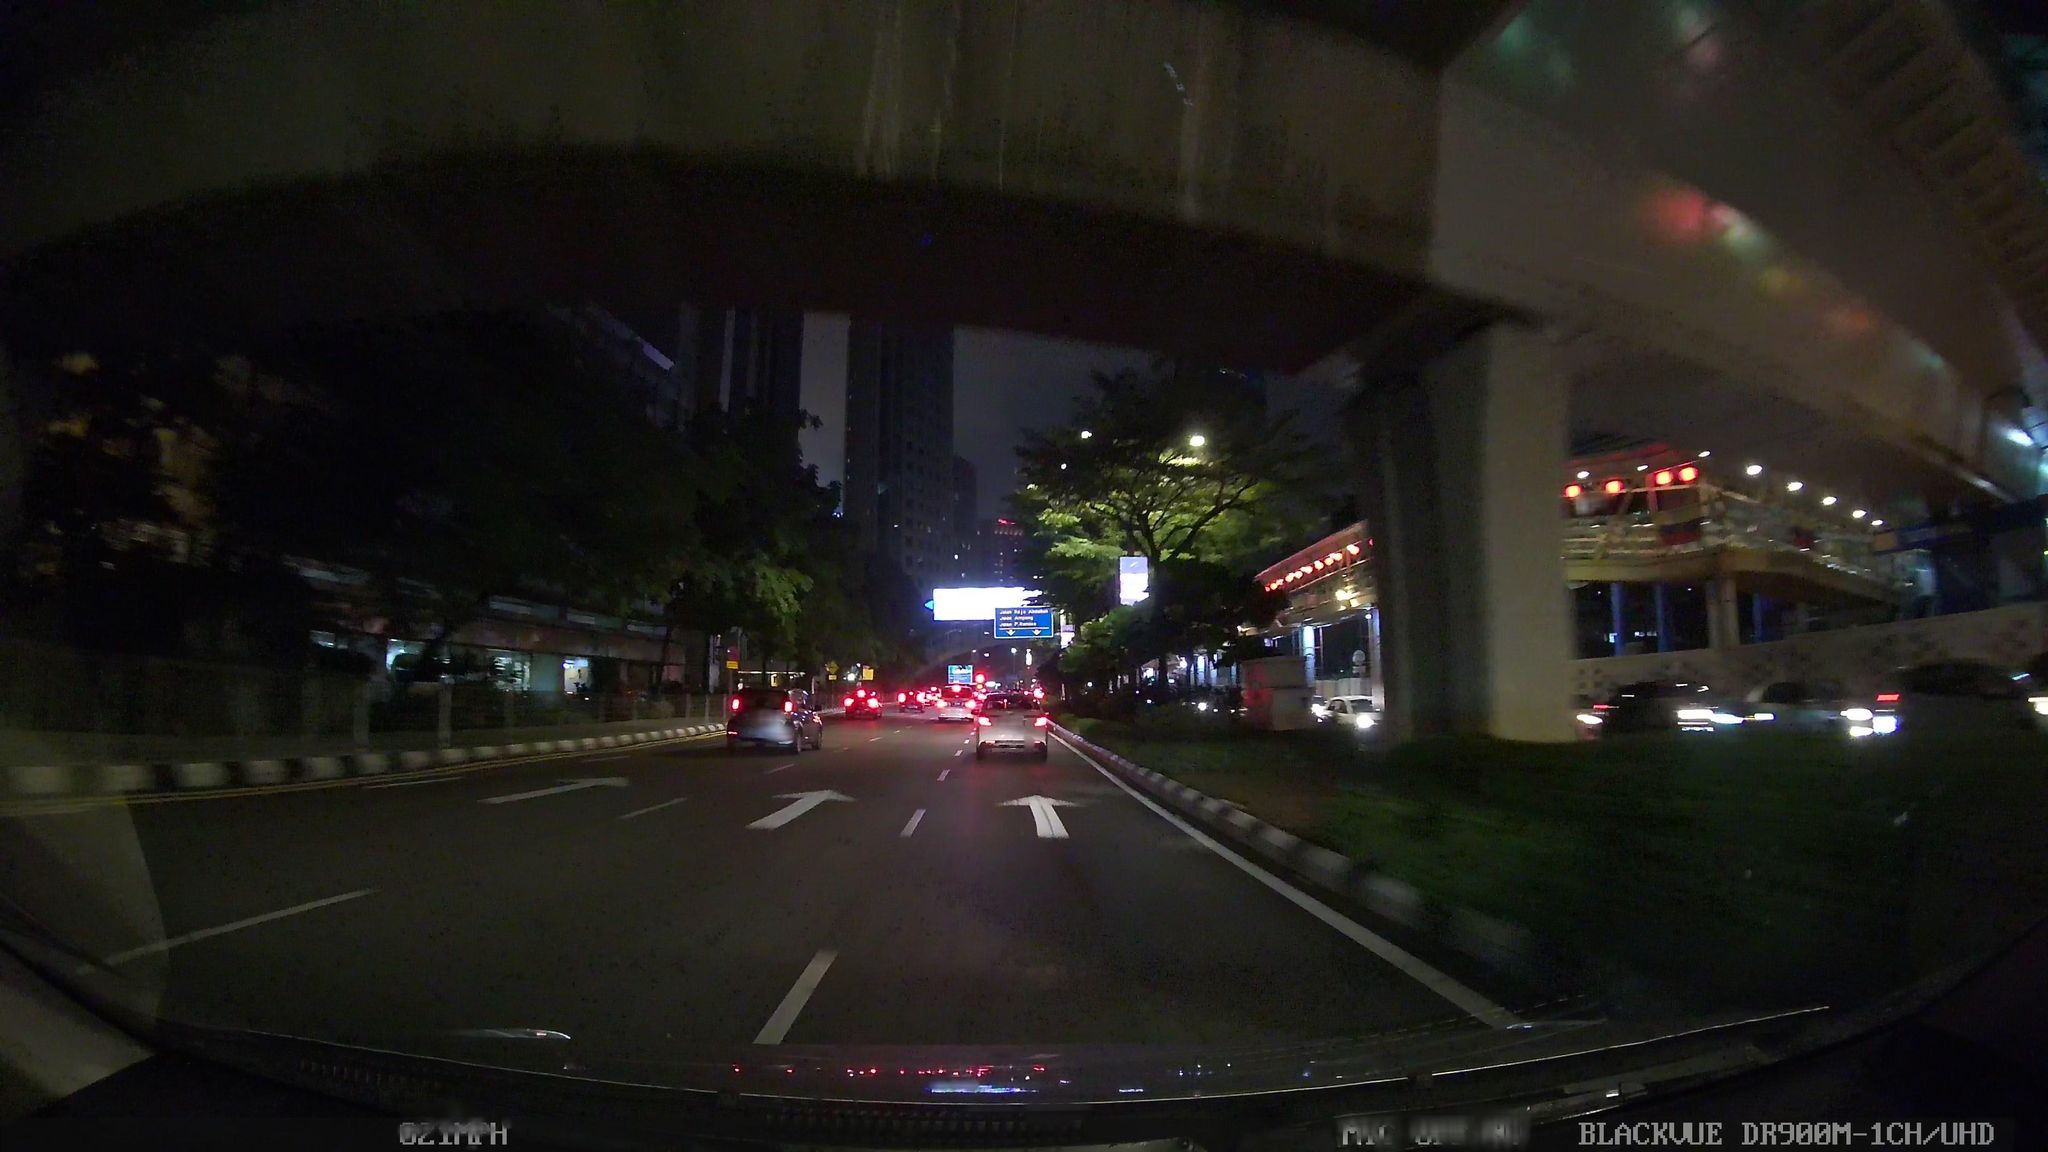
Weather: clear
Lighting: night
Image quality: slightly poor
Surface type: driving surface
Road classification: trunk_link, secondary
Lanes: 4, 2, 3
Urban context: urban centre
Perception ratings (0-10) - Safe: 2.51, Lively: 8.64, Beautiful: 1.68, Boring: 2.88, Depressing: 2.21, Wealthy: 7.25